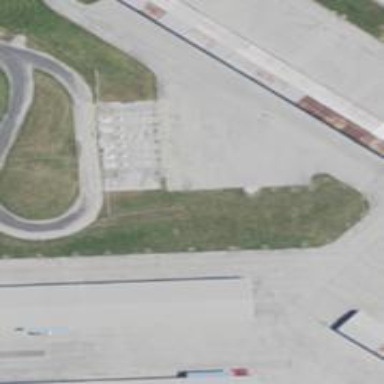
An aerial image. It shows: Hangar building located at airport.